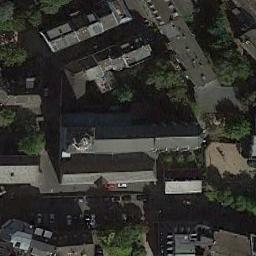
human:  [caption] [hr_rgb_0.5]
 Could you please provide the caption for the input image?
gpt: A black roofed church surrounded by trees, Buildings and parked vehicles .

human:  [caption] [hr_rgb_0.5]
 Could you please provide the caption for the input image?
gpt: The church with a tower and the rest of the church has some gray sloping roofs .

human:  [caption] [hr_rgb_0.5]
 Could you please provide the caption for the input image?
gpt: This is a church, Made up of many rectangles .

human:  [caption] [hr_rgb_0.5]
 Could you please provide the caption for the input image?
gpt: There is a church surrounded by some trees and buildings with a parking lot beside .

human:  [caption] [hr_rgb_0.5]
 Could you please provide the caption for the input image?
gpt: There are many cars in the vacant lot next to the church .